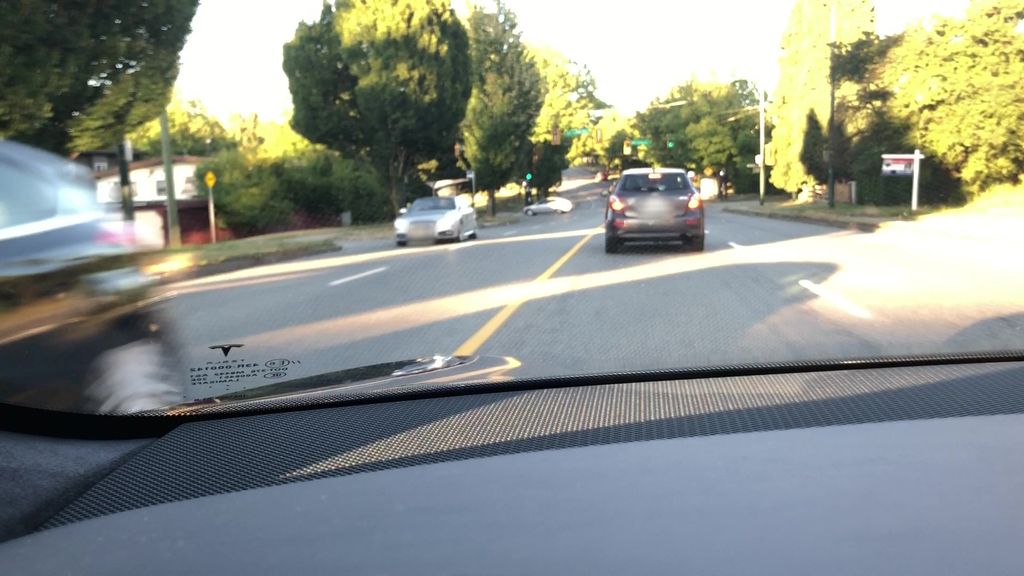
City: vancouver